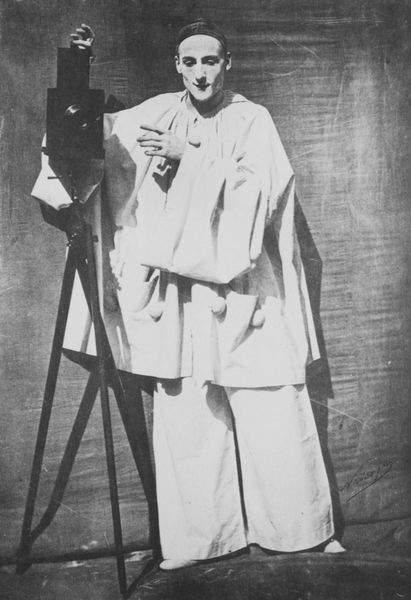
Titel: Charles Debureau (1829-1873)
Künstler: Adrien Tournachon
Schlagwörter: dunkel, hand, mann, schatten, weiß, bewegung, braun, finger, frankreich, geste, grau, hell, hintergrund, kleid, licht, mund, nase, schwarz, blick, haube, alt, hemd, hose, mütze, wand, arme, augen, blass, falten, gesicht, mensch, stehen, weit, ärmel, hände, portrait, porträt, signatur, vorhang, sonne, boden, gewand, kostüm, mantel, pose, stehender, stoff, bühne, theater, en face, frontal, puder, schminke, beine, schuhe, hosen, schichten, kopftuch, schmal, atelier, mimik, staffelei, überwurf, gestell, faltenwurf, zeigen, geschminkt, gestalt, schauspiel, foto, fotografie, photographie, spiel, maske, clown, schwarz weiss, selbstbildnis, zirkus, leinwand, gestik, älter, photo, ganzfigur, rolle, este, ständer, troddeln, bommel, dreibein, schauspieler, aufnahme, harlekin, quasten, studio, hosenbeine, linse, weisen, pierrot, tehen, haltens, geand, lagen, fotot, apparat, fotograf, fotoapparat, kamera, photoapparat, stativ, fotokamera, statif, pantomime, auslöser, fotografieren, weiße kleidung, lochkamera, schaupiel, bommeln, selbstbild, händeg, agesicht, auslösen, ganzfigurlich, fotografierend, mime, ganzfirgir, fotograferend, geschminckt, weiße kutte, plattenkamera, weite kleidung, kostom